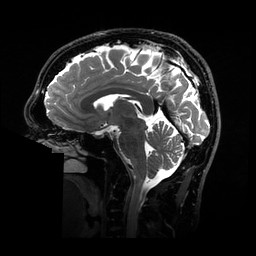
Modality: T2w
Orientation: axial